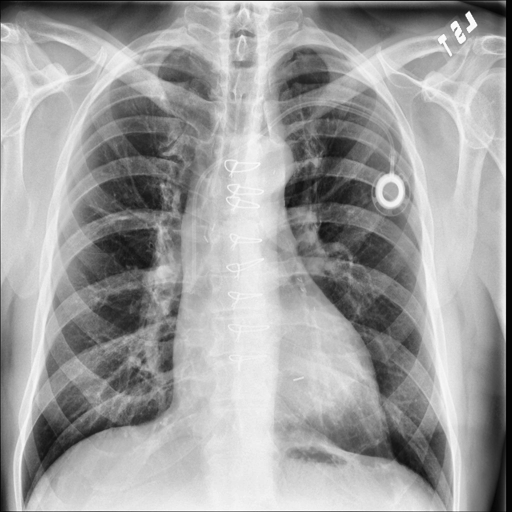
Finding: NORMAL